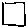
Label: square